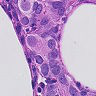
Metastatic tissue present: yes